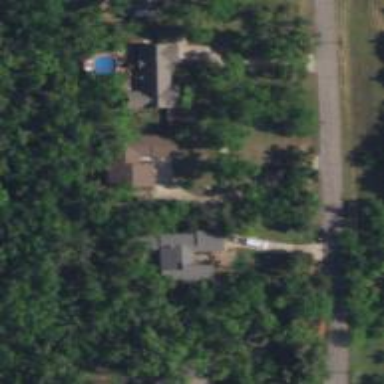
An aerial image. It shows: Driveway.